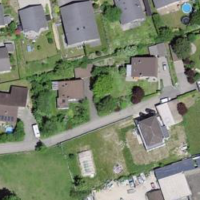
EUNIS habitat code: 54
Species observed at this site:
Sorbus aucuparia